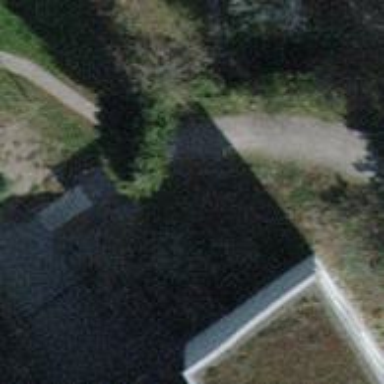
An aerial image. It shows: Path surfaced with fine gravel.